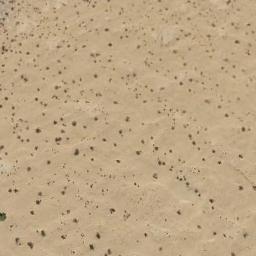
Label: desert